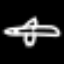
Label: airplane